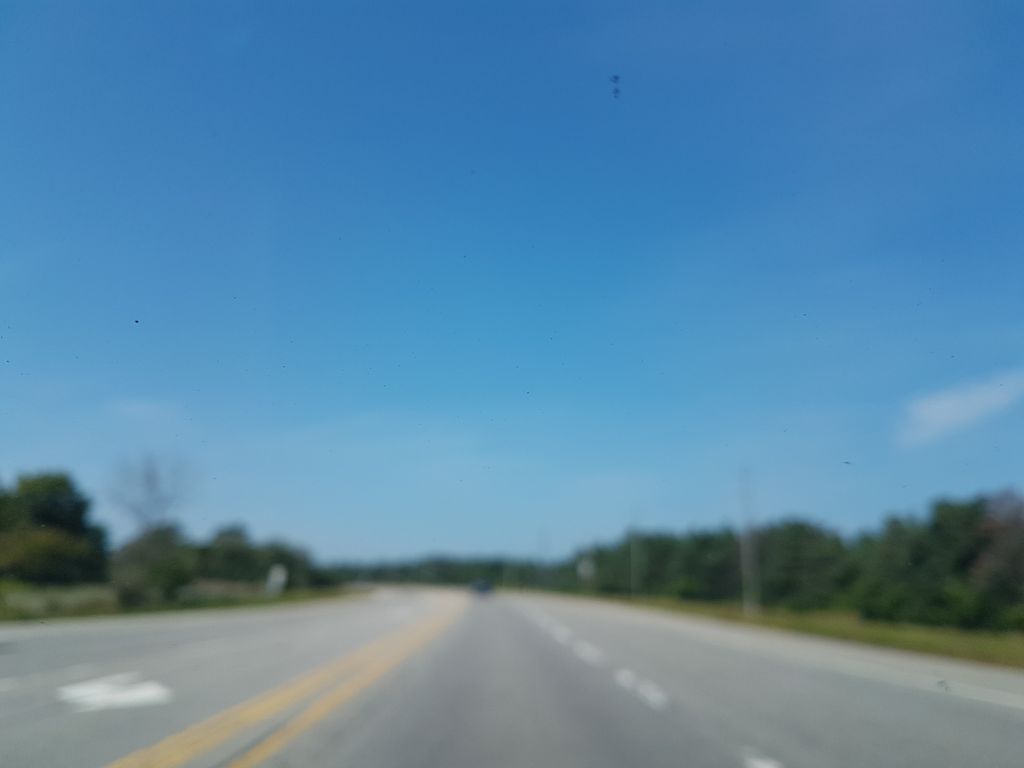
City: ottawa-gatineau